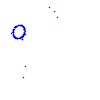
Particle: proton